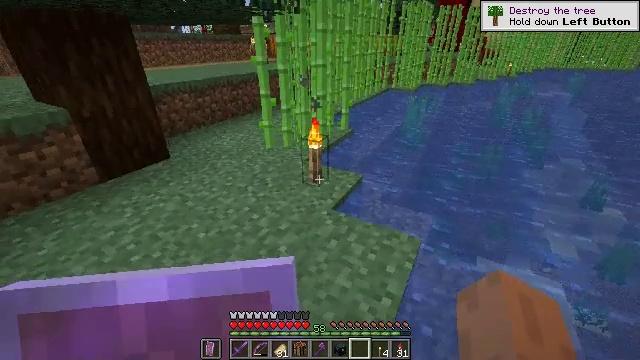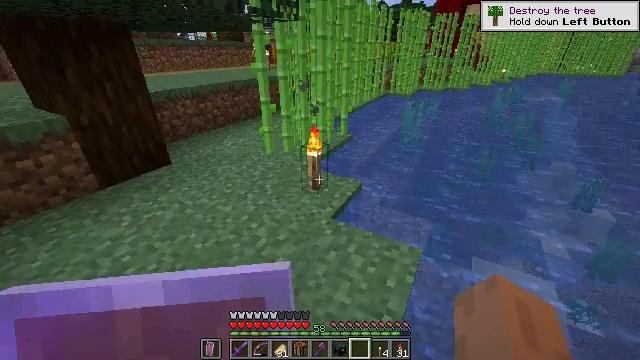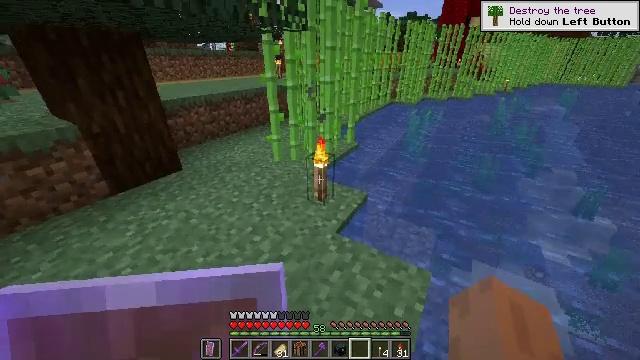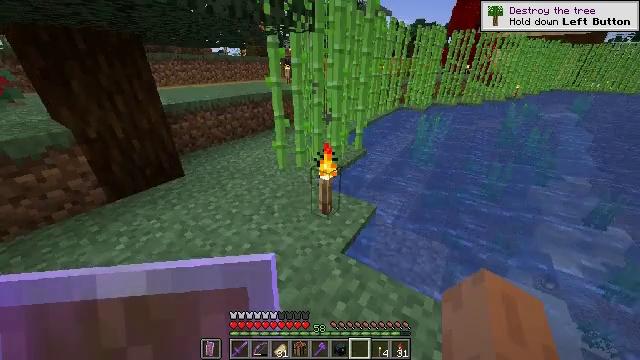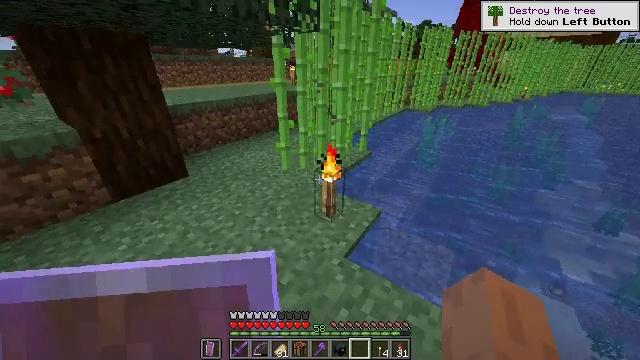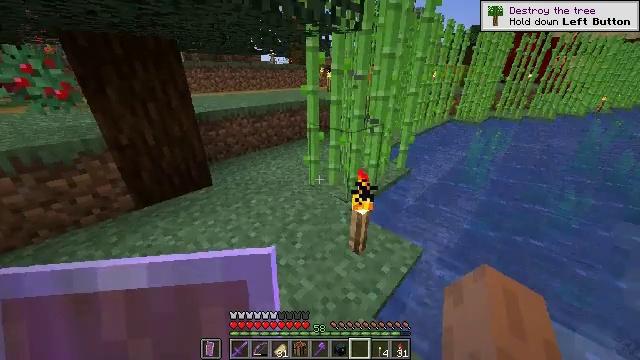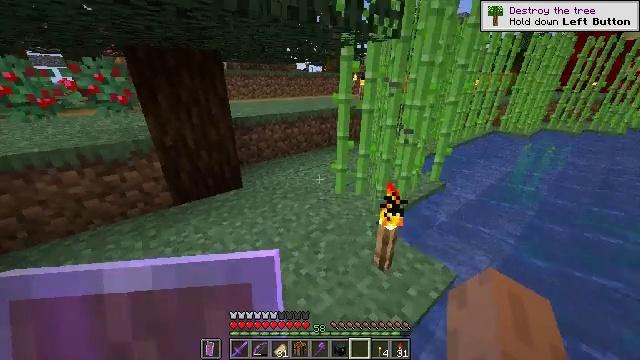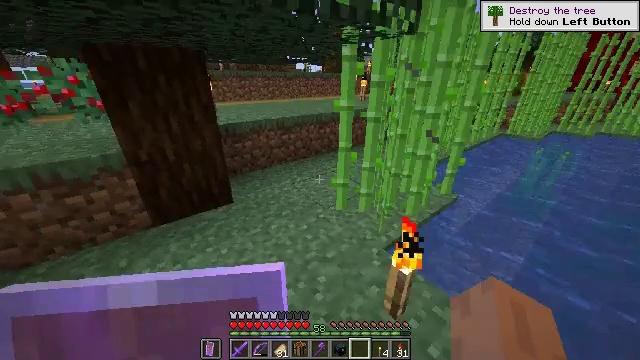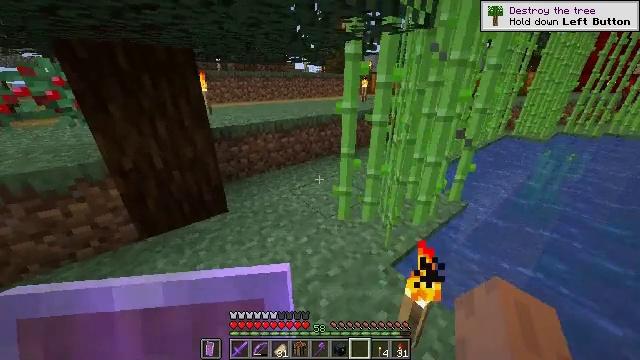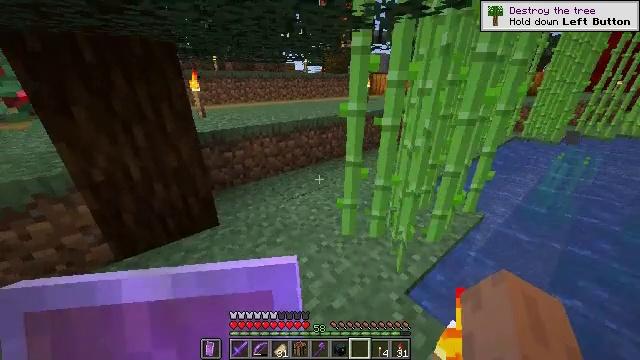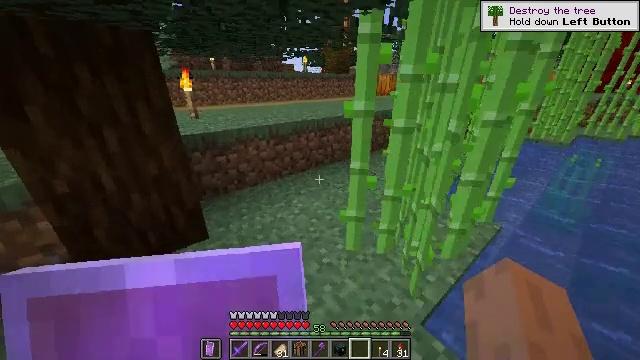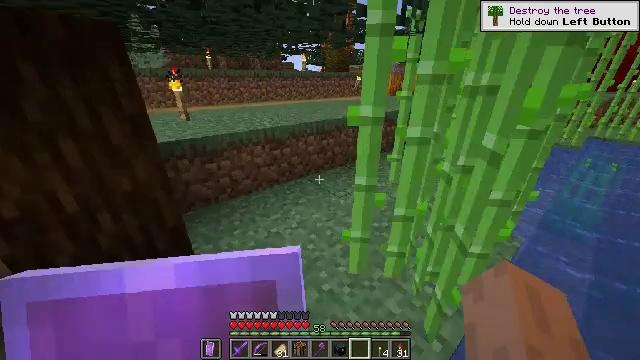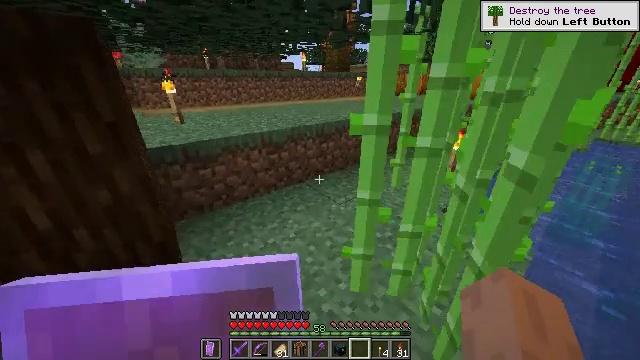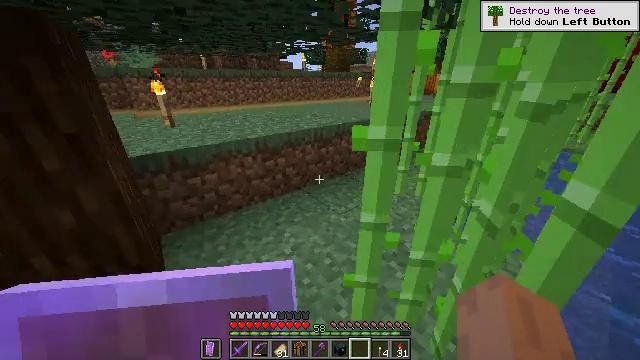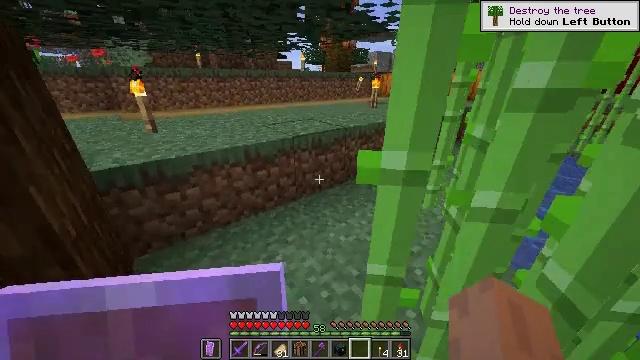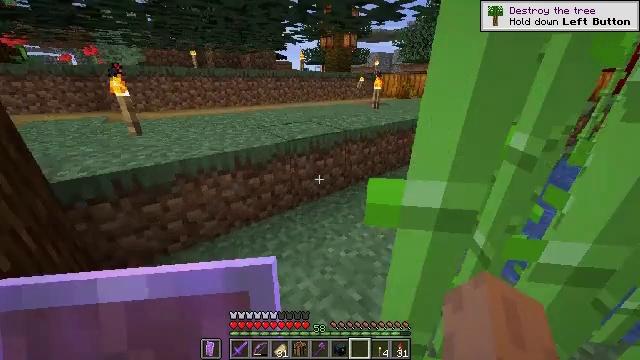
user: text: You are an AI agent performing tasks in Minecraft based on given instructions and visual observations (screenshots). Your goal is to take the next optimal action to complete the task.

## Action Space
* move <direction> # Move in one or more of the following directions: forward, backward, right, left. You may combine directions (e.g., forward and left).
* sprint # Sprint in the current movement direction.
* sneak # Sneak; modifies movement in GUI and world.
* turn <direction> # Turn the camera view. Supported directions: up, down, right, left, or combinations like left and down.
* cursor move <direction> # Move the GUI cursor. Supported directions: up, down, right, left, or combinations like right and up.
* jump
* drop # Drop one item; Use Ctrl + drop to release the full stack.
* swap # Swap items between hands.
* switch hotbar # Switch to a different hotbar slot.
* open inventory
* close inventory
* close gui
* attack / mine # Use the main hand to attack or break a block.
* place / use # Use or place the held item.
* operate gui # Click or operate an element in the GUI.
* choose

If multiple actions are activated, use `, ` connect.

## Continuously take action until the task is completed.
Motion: motion action
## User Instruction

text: Combine iron nuggets and a torch to create a lantern.
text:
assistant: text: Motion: move forward, sprint
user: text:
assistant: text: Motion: move forward, sprint, turn left
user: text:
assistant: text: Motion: move forward, sprint, turn left
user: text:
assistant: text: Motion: move forward, sprint, turn left
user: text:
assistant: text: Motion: move forward, sprint, turn left and up
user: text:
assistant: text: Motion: move forward, sprint, turn left and up
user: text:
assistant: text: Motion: move forward, sprint
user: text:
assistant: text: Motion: move forward, sprint
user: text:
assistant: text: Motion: move forward, sprint
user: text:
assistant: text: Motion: move forward, sprint
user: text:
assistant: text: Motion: move forward, sprint
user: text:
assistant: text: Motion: move forward, sprint
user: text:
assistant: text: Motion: move forward, sprint
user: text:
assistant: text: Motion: move forward, sprint
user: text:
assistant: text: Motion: move forward, sprint
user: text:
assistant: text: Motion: move forward, sprint
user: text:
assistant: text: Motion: move forward, sprint, turn right
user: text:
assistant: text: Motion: move forward, sprint, turn right and up
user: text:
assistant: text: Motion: move forward, sprint, turn right and up
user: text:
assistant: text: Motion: move forward, sprint, turn right
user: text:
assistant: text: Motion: move forward, sprint, turn right
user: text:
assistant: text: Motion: move forward, sprint
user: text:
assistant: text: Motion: move forward, sprint
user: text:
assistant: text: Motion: move forward, sprint
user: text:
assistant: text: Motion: move forward, sprint
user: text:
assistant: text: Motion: move forward, sprint
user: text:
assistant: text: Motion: move forward, sprint
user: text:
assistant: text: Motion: move forward, sprint
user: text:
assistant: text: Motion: move forward, sprint
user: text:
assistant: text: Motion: move forward, sprint